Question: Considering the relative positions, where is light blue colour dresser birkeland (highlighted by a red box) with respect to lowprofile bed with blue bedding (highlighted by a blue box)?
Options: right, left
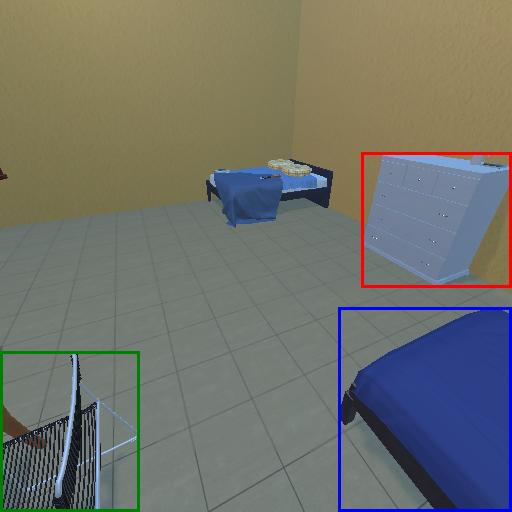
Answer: right